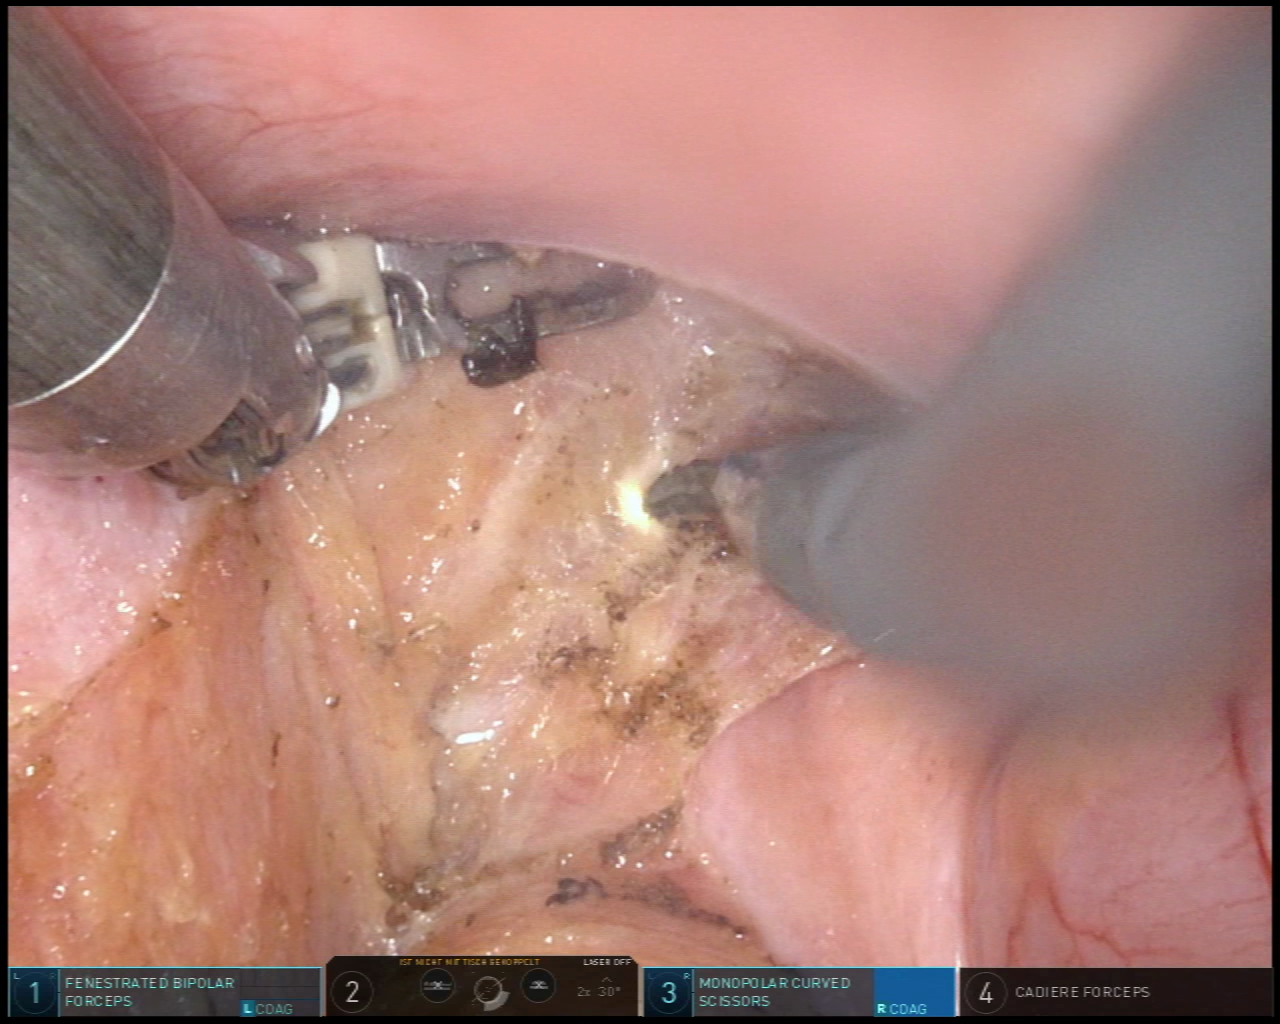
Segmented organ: vesicular_glands
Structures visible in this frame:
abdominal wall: no
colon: no
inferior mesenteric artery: no
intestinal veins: no
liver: no
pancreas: no
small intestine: no
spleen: no
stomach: no
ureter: no
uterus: no
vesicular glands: yes